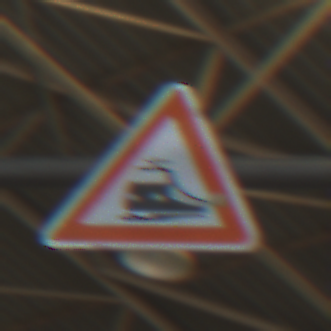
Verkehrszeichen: Bahnuebergang
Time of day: Midday
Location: Indoor (Urban)
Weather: NotSpecified
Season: NotSpecified
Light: Natural